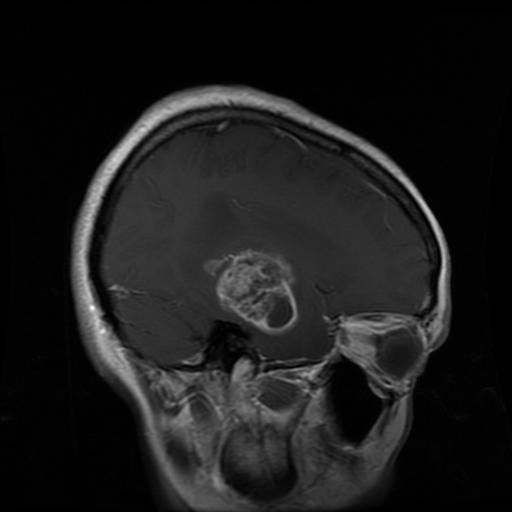
Label: glioma